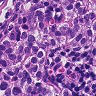
Metastatic tissue present: yes